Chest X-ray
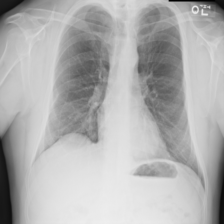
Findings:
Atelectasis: negative
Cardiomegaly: negative
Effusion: negative
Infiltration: negative
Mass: negative
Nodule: negative
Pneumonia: negative
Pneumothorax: negative
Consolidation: negative
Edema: negative
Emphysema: negative
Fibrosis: negative
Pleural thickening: negative
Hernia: negative